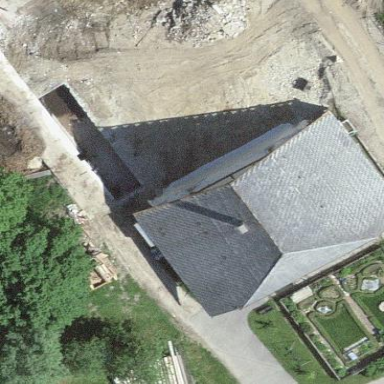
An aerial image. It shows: Farm building.